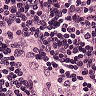
Metastatic tissue present: no